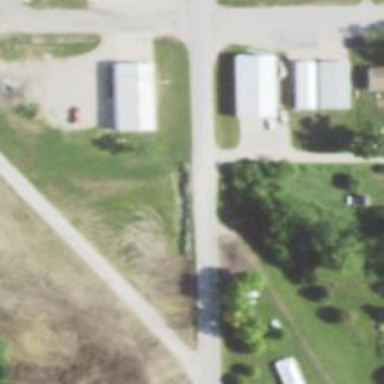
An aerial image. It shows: Alleyway designated as service road.